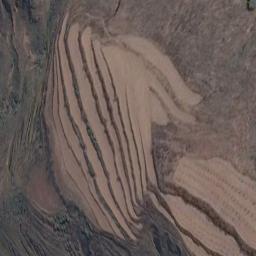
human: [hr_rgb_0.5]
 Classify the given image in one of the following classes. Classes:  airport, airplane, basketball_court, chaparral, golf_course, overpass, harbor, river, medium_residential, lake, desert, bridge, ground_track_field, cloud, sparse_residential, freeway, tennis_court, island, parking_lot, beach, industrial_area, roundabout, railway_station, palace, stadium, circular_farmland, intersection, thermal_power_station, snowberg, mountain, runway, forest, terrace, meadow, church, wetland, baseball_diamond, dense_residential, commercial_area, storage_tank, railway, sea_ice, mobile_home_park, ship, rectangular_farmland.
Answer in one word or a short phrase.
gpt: terrace